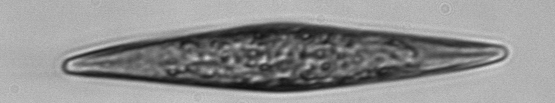
Label: Pleurosigma